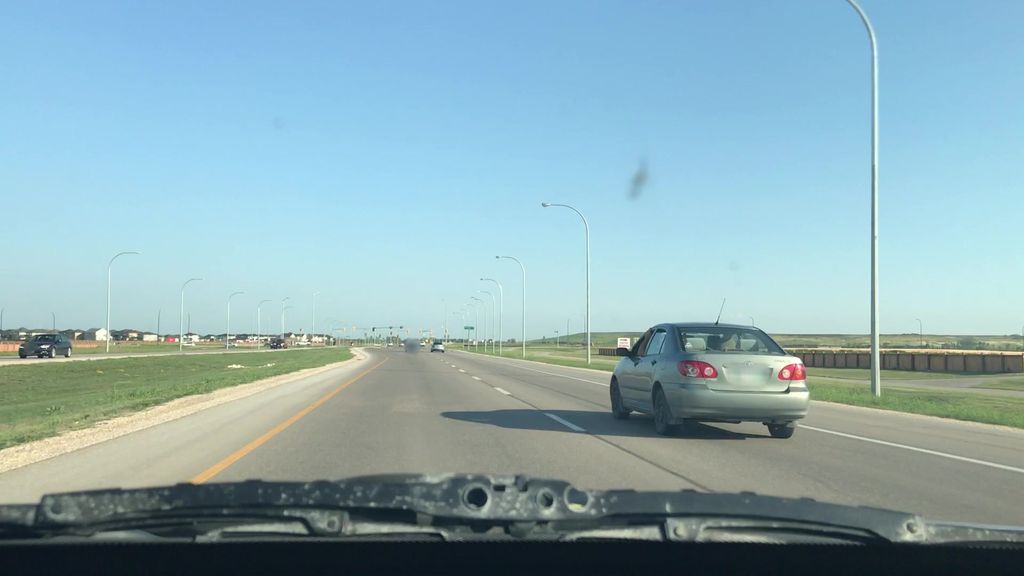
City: winnipeg